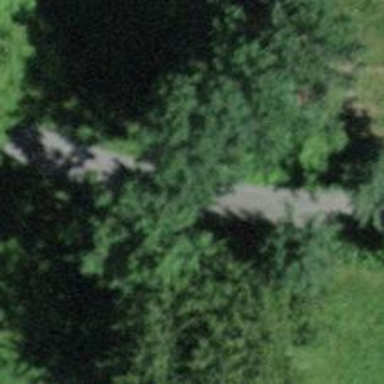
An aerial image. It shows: Dirt track road.